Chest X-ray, AP view. Patient: 48 years old, sex F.
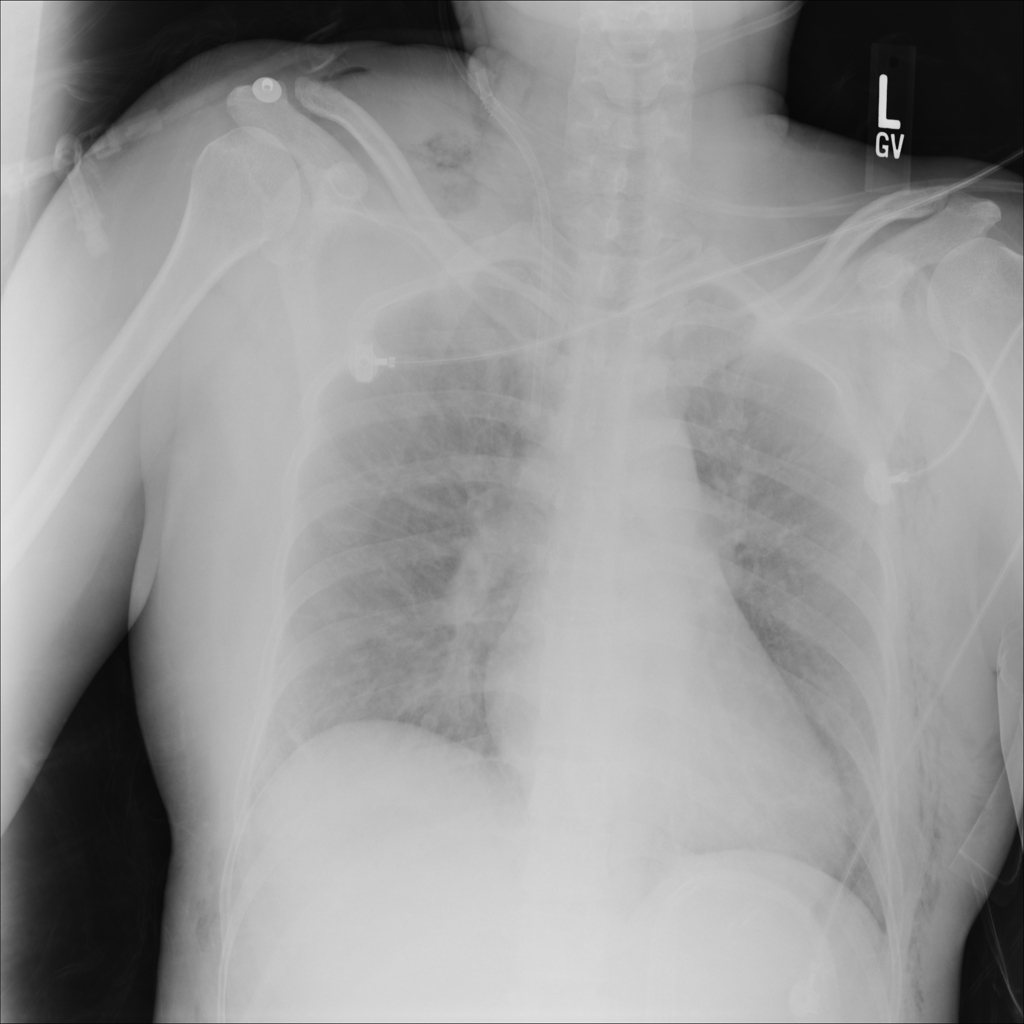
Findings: Emphysema